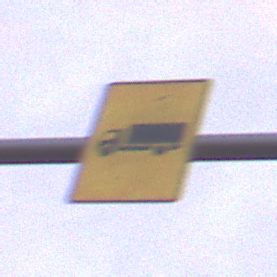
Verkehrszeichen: KFZZulaessigeGesamtmasse3Komma5TOhnePfeilsymbol
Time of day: SunriseSunset
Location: Outdoor (Nature)
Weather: PartlyCloudy
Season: NotSpecified
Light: Natural